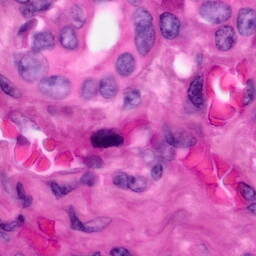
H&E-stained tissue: Pancreatic